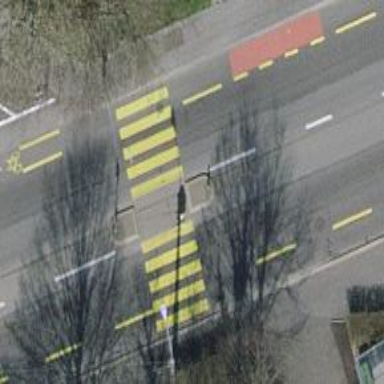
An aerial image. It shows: Marked crossing with zebra crossing island.